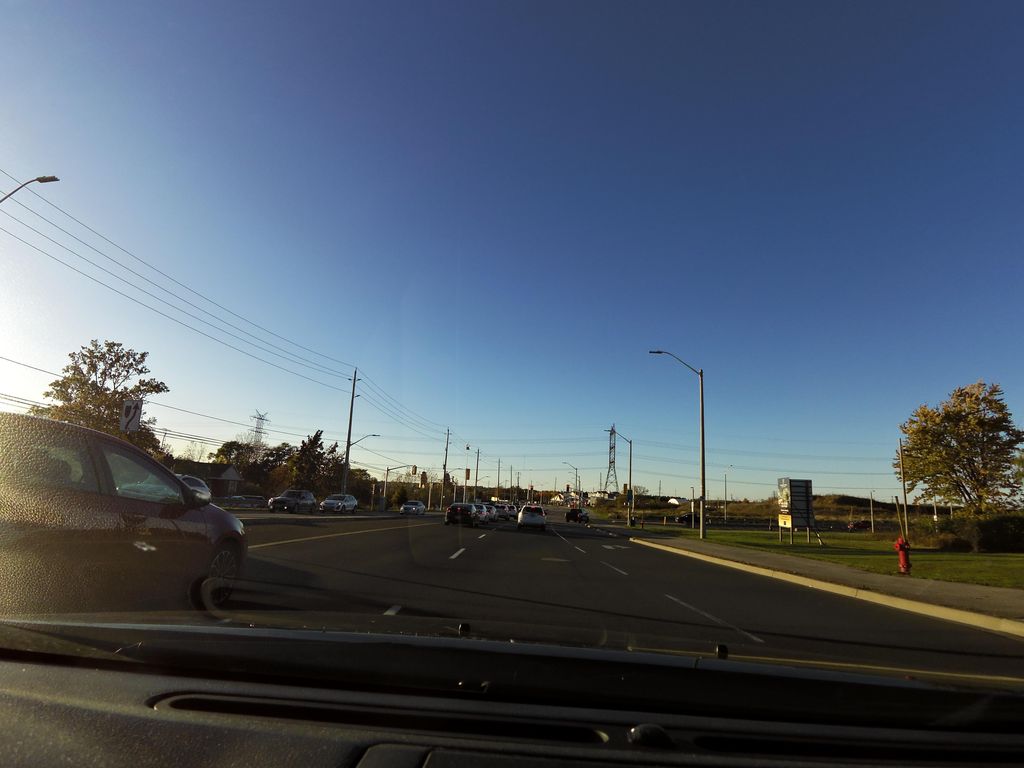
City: hamilton